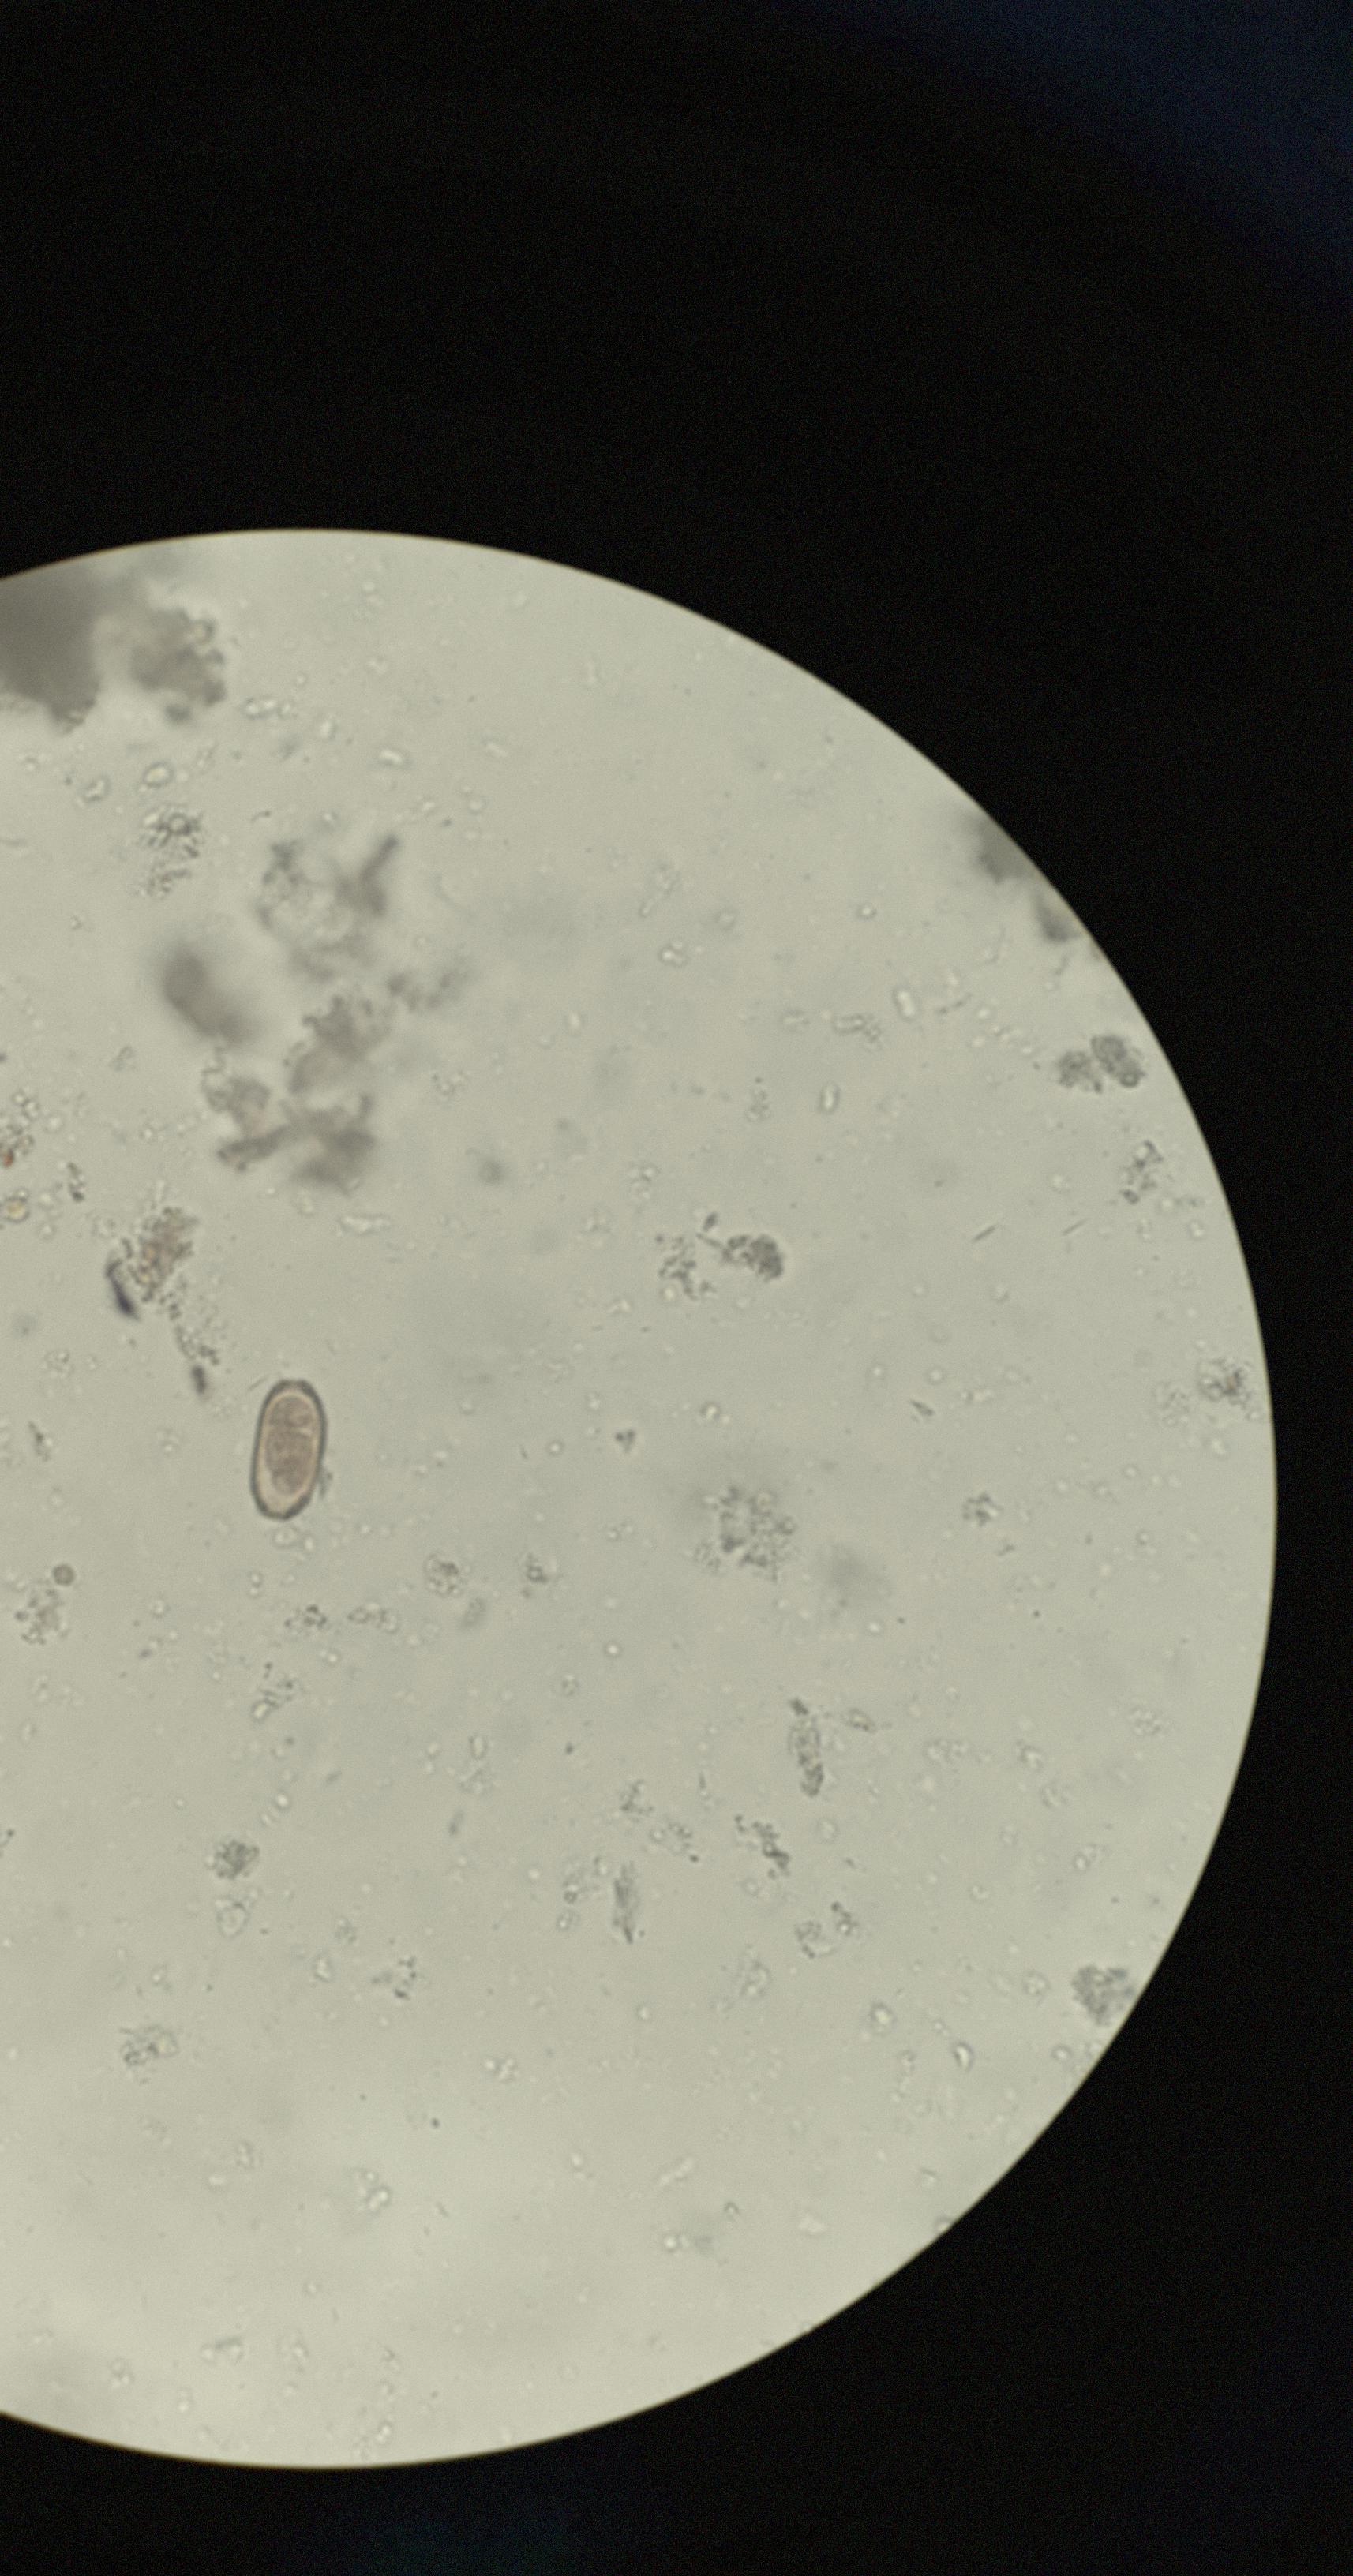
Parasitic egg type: Capillaria philippinensis